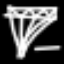
Label: diamond